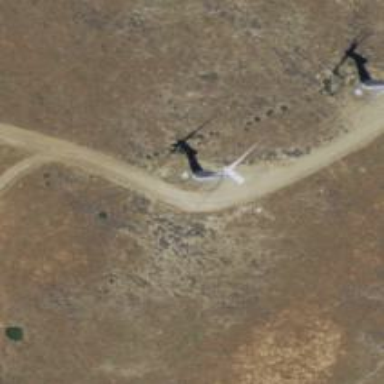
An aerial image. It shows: Wind power generator with wind turbines.